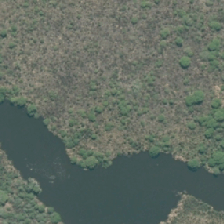
Land cover: herbaceous_freshwater_vege